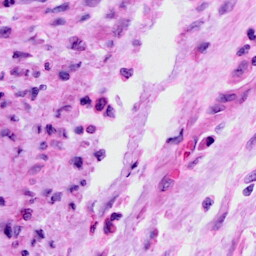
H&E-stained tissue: Cervix